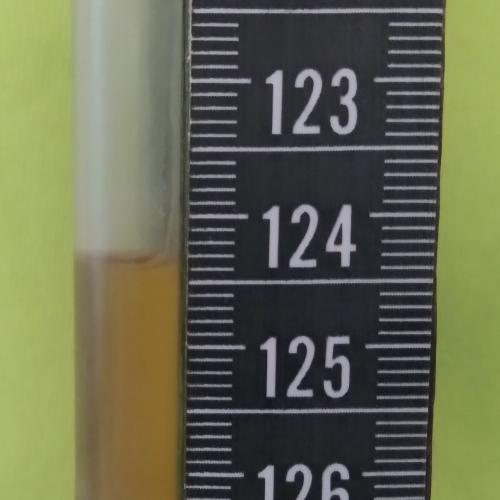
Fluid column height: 124.3 cm